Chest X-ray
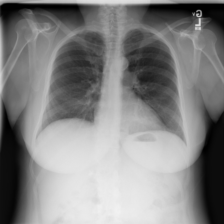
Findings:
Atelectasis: negative
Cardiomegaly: negative
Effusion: negative
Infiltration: negative
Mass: negative
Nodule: negative
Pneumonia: negative
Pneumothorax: negative
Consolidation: negative
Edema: negative
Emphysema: negative
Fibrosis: negative
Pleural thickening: negative
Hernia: negative